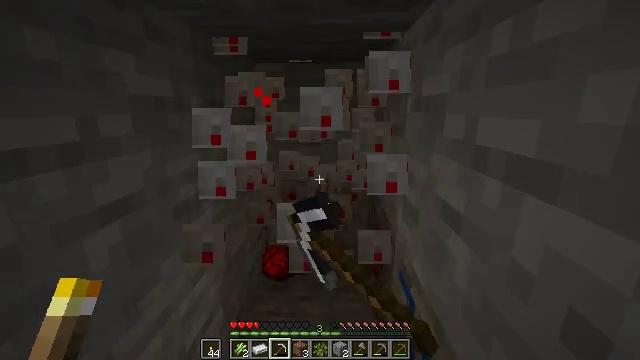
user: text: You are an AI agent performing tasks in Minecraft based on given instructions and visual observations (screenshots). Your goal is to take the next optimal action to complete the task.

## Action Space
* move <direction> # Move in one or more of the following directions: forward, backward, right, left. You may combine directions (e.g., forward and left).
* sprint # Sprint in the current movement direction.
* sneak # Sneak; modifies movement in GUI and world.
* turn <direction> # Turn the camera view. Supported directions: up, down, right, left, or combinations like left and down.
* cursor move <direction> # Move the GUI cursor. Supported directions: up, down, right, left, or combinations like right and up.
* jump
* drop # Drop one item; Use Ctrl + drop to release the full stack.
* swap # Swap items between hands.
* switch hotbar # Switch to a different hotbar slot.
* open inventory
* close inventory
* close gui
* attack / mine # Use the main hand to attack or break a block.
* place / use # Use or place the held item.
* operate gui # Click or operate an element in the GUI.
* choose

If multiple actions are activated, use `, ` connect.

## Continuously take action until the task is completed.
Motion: motion action
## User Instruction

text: Find and mine redstone ore in caves.
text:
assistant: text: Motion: attack / mine, jump